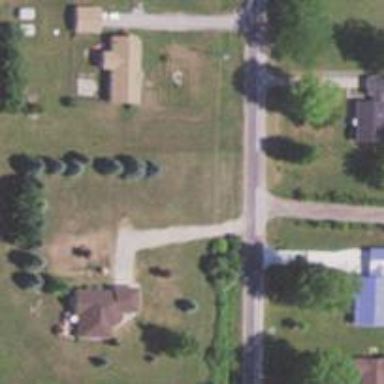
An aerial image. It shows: Driveway leading to service road.